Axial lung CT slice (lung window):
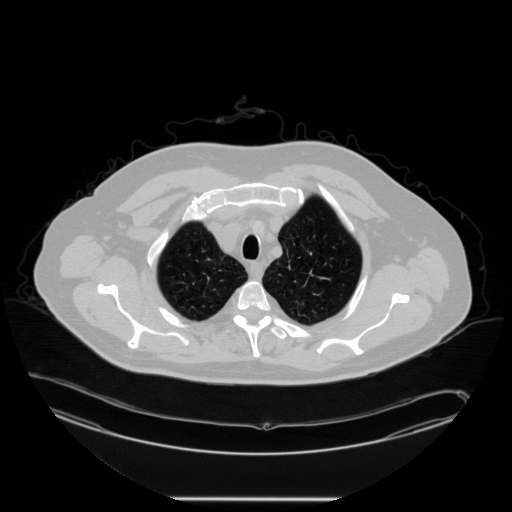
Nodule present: no